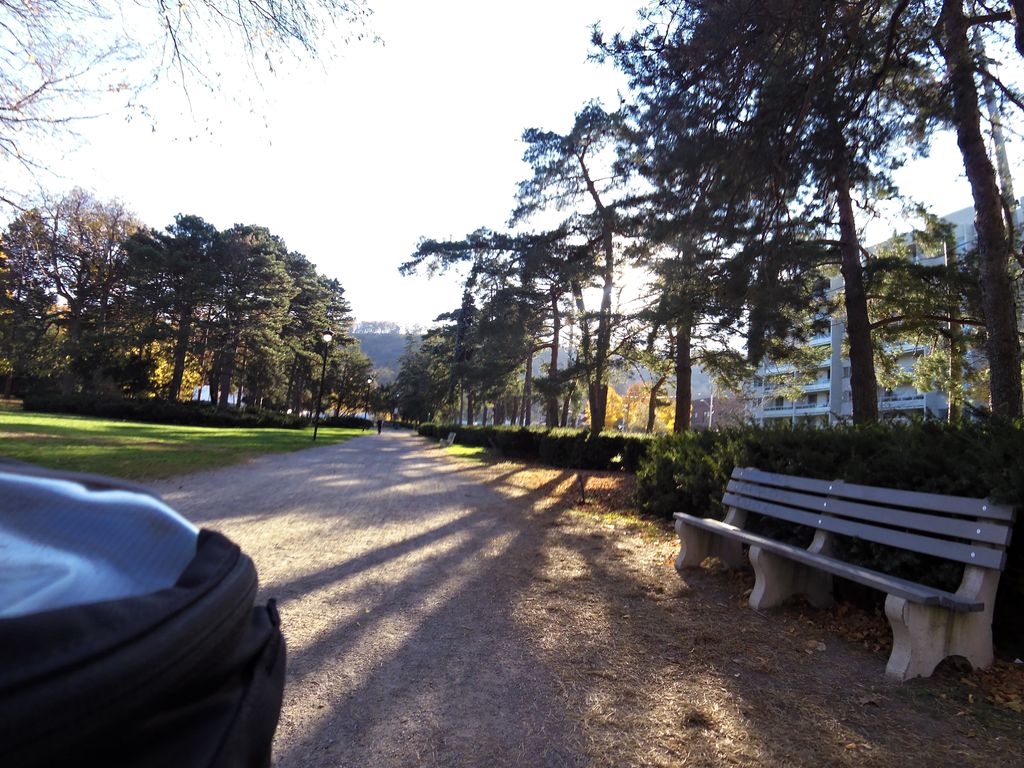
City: hamilton